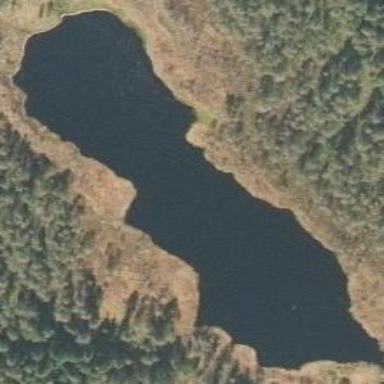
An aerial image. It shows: Beautiful lake surrounded by nature.